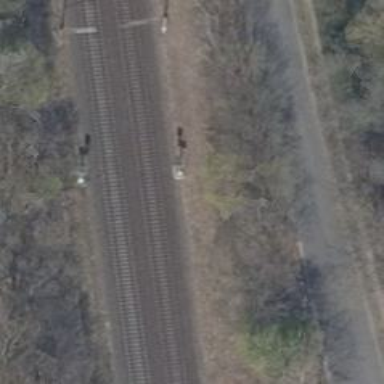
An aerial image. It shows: Railway signal.